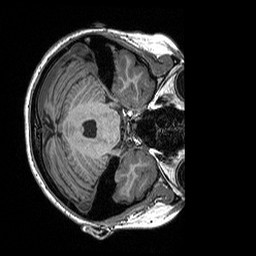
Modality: T1w
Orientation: axial
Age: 22
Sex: female
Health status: healthy
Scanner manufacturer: siemens
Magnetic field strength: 3 T
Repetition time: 2.3 s
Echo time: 0.00298 s